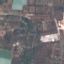
Label: PermanentCrop